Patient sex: M
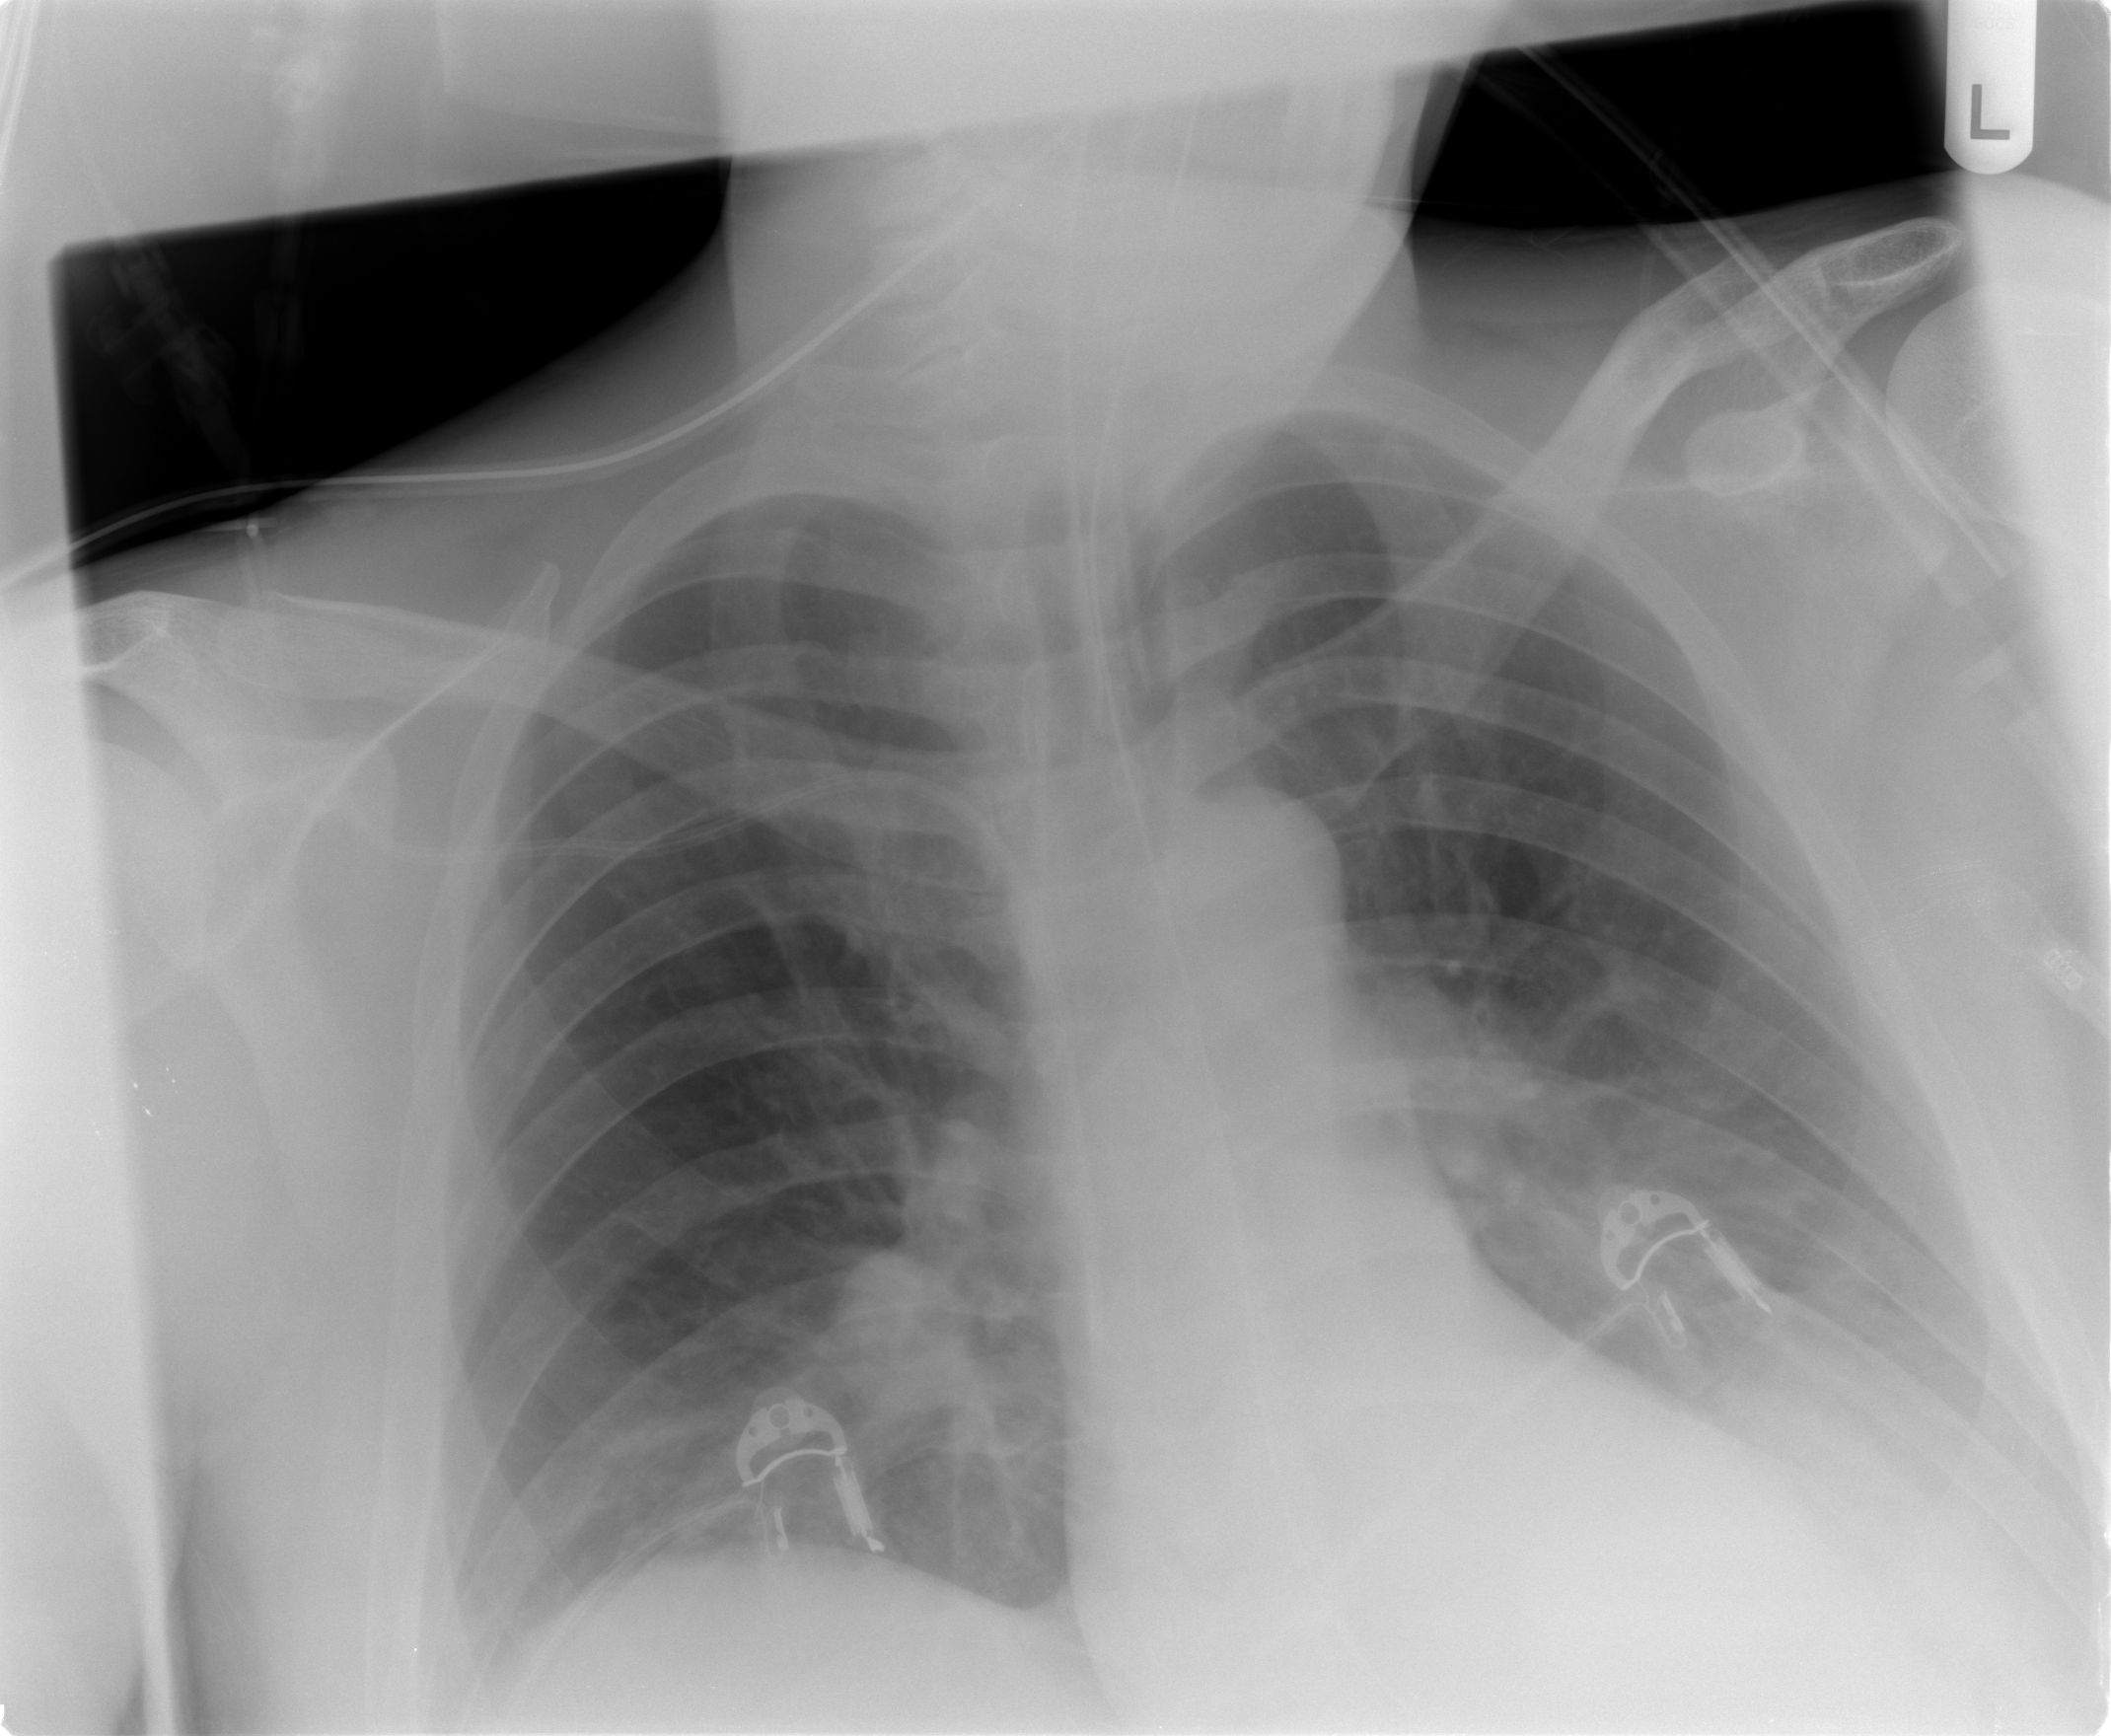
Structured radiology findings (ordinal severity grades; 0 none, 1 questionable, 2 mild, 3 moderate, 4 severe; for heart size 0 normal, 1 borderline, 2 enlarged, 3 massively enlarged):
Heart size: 0
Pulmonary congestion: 0
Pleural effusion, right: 0
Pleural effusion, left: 2
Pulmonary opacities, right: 0
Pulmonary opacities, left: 1
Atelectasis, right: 2
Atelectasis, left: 2